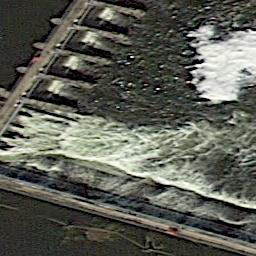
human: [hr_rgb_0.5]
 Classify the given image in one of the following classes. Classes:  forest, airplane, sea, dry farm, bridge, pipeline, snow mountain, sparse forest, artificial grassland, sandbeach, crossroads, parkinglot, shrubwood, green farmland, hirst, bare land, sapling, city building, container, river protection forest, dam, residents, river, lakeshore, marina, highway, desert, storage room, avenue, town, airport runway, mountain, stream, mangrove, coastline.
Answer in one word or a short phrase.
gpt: dam